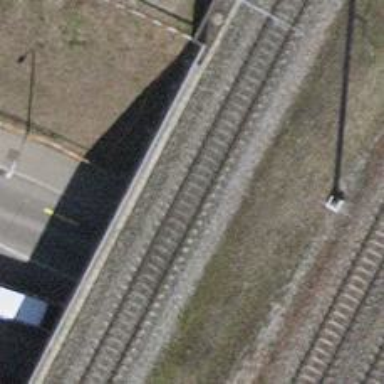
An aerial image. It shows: Bridge with electrified rail tracks and contact line.